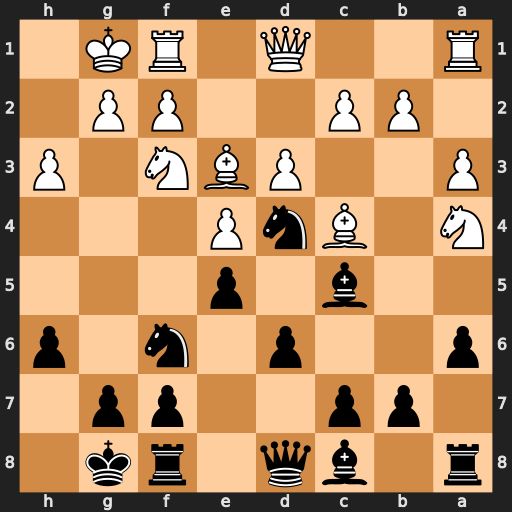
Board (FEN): r1bq1rk1/1pp2pp1/p2p1n1p/2b1p3/N1BnP3/P2PBN1P/1PP2PP1/R2Q1RK1
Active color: b
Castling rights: -
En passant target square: -
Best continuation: Nxf3+ Qxf3 Bxe3 Qxe3 b5 Bxb5 axb5